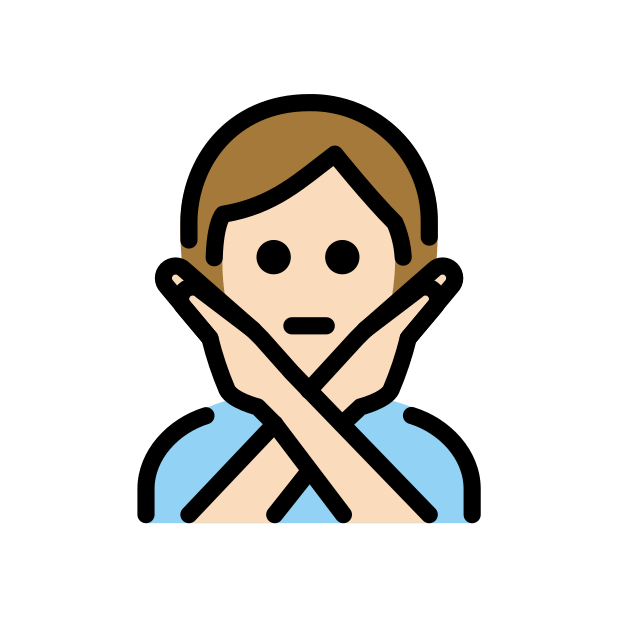
person gesturing NO: light skin tone